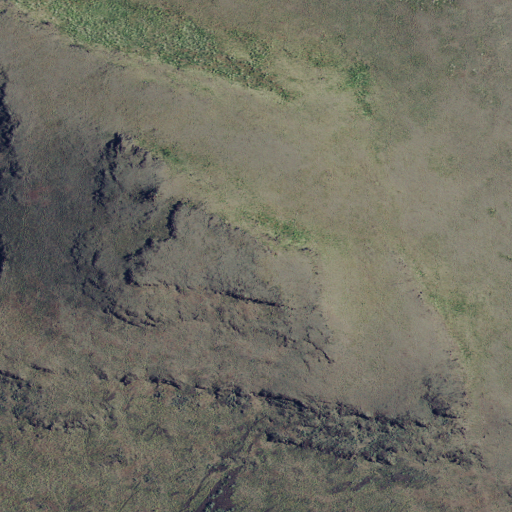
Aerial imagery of mountain in Idaho named Getaway Mountain containing only grassland